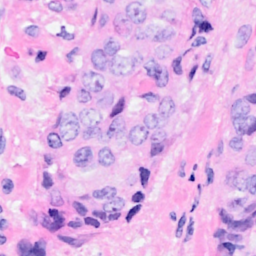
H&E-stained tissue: Breast